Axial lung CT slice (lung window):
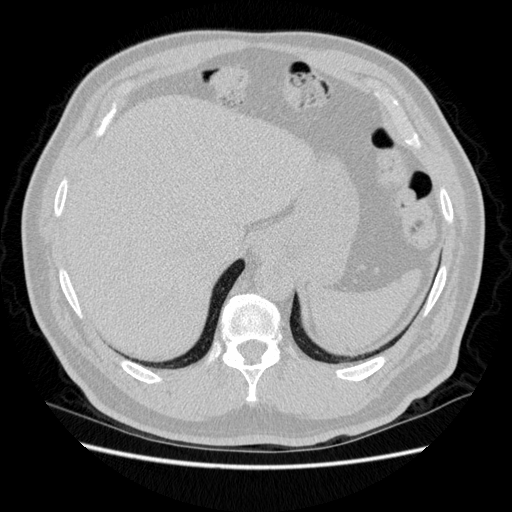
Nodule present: no